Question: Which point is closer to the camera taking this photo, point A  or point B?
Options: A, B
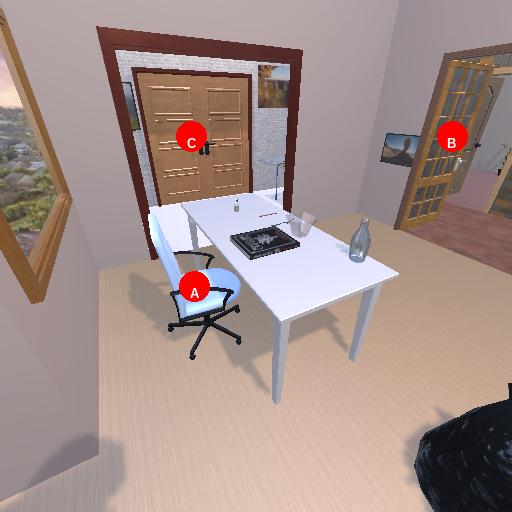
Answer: A